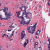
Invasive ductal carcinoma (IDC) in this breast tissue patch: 1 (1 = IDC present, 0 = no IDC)